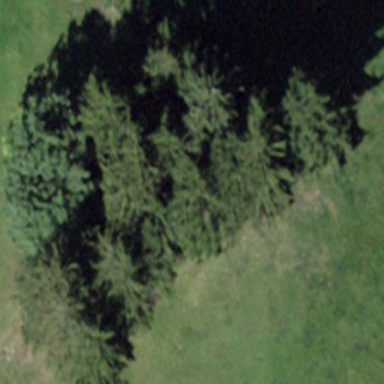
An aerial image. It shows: Forest area.